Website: crate-barrel
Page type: payment
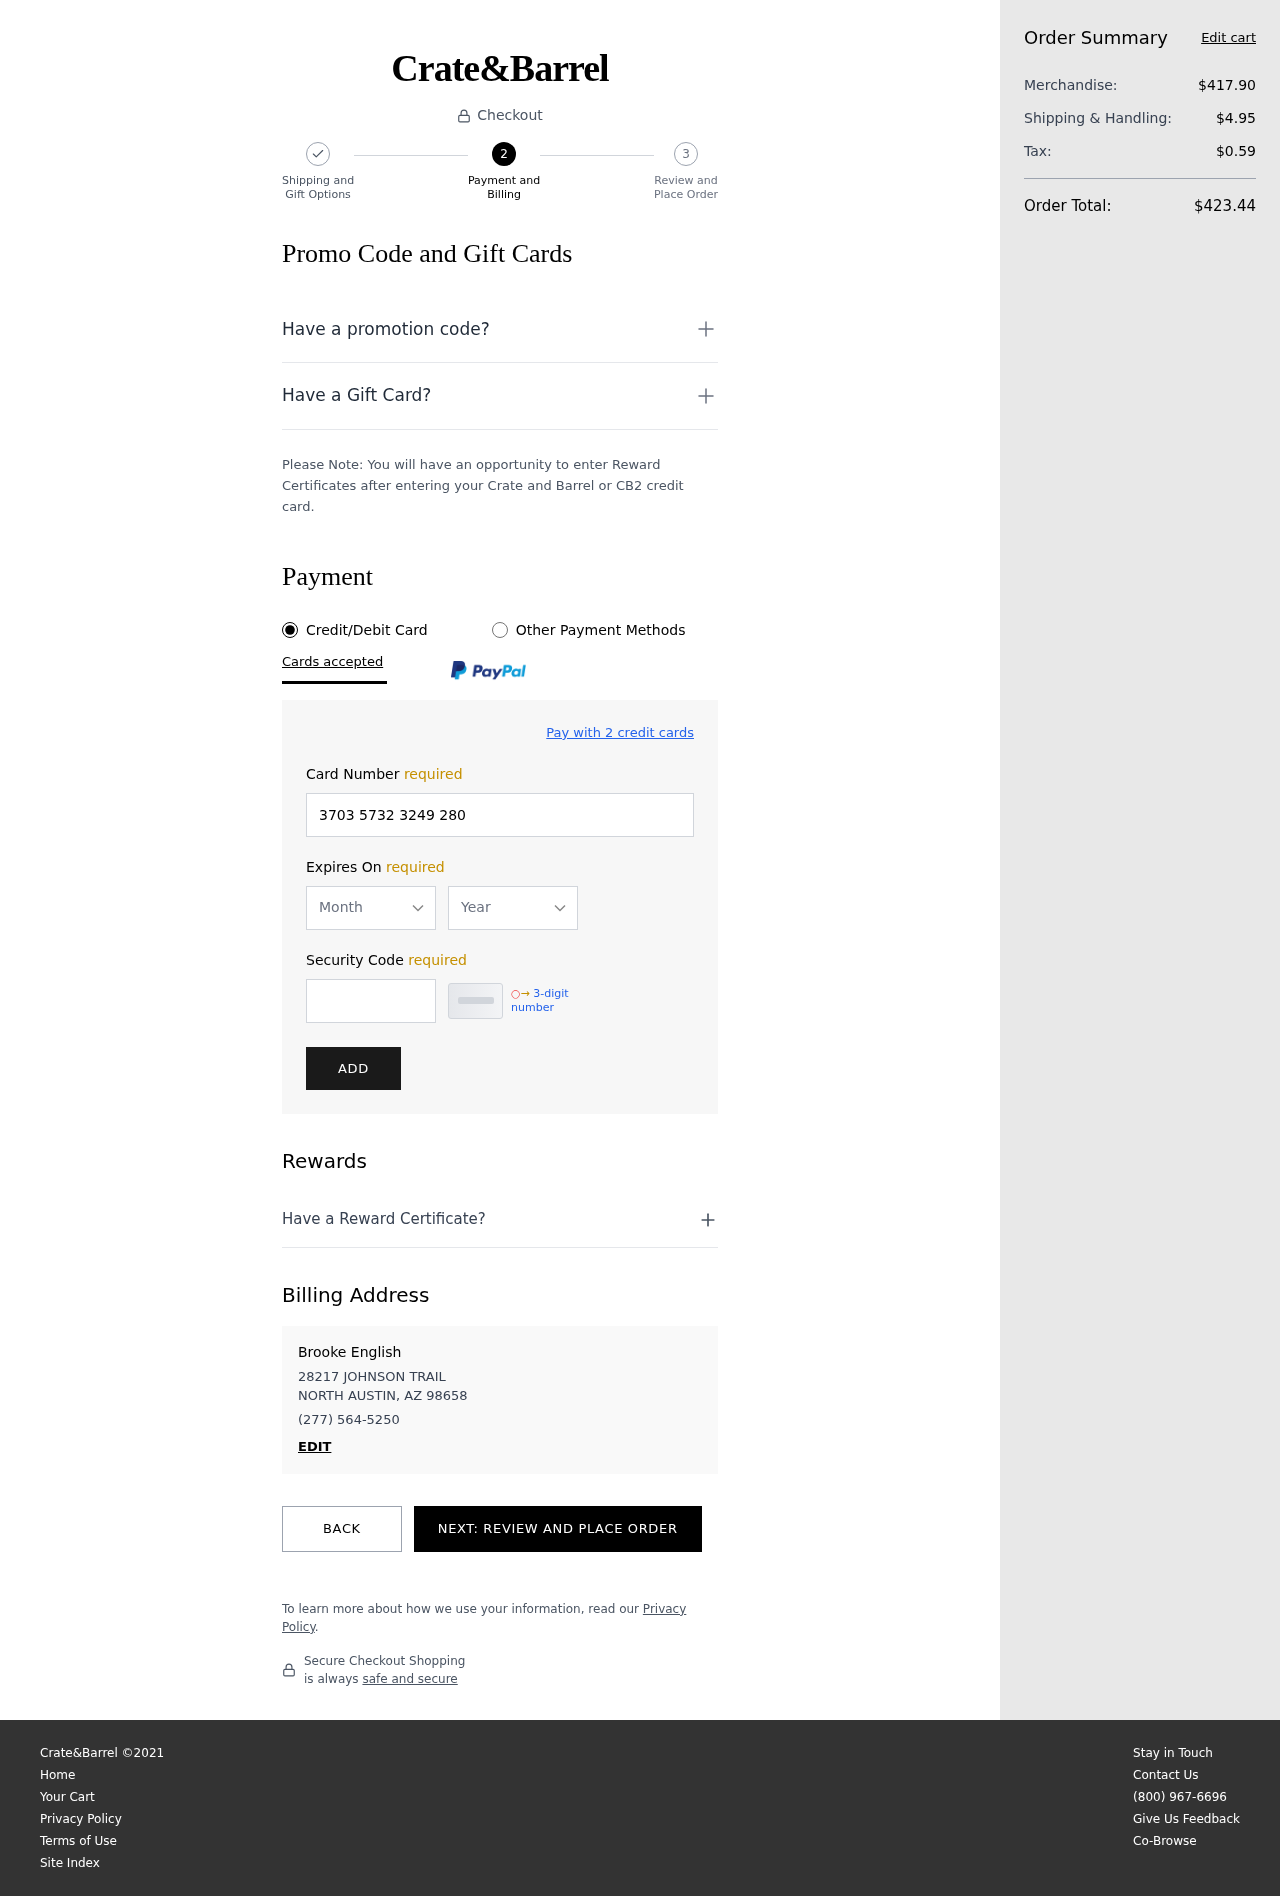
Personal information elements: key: PII_CARD_EXPIRY_MONTH
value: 11
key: PII_CARD_EXPIRY_YEAR
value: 28
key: PII_CITY_STATE_ZIP
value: NORTH AUSTIN, AZ 98658
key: PII_FULLNAME
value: Brooke English
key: PII_PHONE
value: (277) 564-5250
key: PII_STREET
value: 28217 JOHNSON TRAIL
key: PII_CARD_NUMBER
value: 3703 5732 3249 280
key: PII_CARD_CVV
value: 9824
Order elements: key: ORDER_SUBTOTAL
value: $417.90
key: ORDER_SHIPPING_COST
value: $4.95
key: ORDER_TAX
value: $0.59
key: ORDER_TOTAL
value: $423.44